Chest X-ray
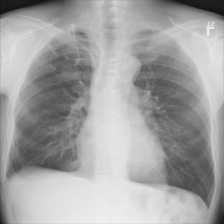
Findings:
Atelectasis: negative
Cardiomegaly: negative
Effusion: positive
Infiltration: negative
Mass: negative
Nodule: negative
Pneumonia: negative
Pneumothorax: negative
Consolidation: negative
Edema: negative
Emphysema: negative
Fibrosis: negative
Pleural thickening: negative
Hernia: negative